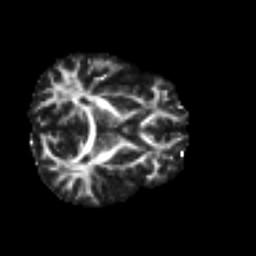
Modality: FA
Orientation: axial
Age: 32
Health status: ill
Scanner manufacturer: philips
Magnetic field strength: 3 T
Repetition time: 9 s
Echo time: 0.127 s